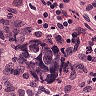
Metastatic tissue present: yes